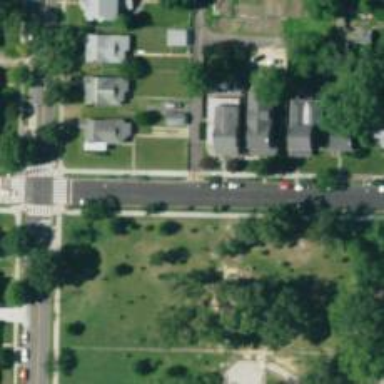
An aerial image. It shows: Residential road with separate asphalt sidewalk.